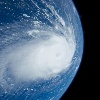
Label: cloud